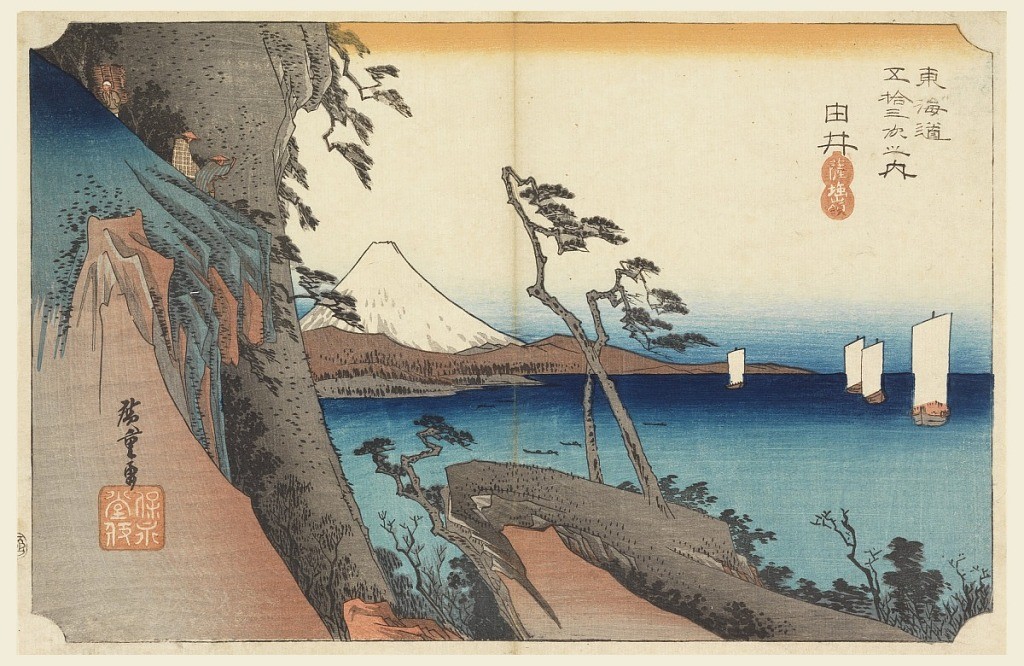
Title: Yui, Summit of Mount Satta, in The Fifty-Three Stations of the Tokaido Road (Tokaido Gojusan Tsugi-no Uchi)
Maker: Ando Hiroshige, Japanese, 1797–1858
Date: ca. 1834
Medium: Woodblock print in colored ink on paper
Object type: Print
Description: Left, steep crags with pine trees and three travelers. Center, trunks of two pine trees cross above flat-topped rocks. Right, bay with four sailing boats and beyond that is Fuji flecked with gray on lower slopes.